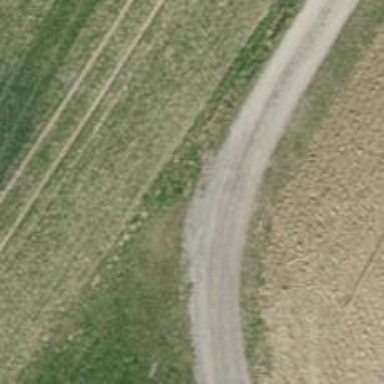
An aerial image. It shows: Track with compacted grade 2 surface.